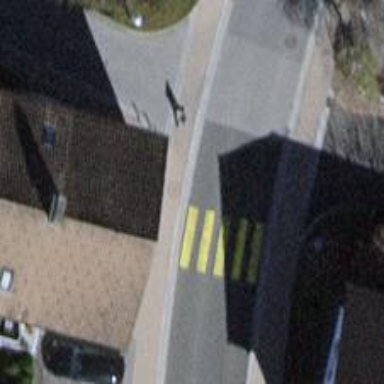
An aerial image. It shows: Uncontrolled zebra crossing on the road.